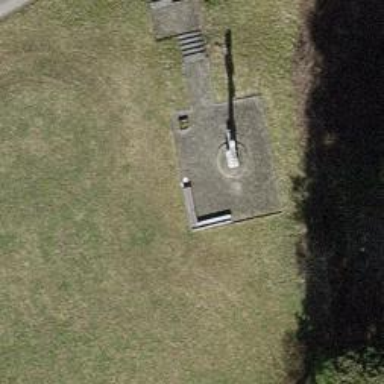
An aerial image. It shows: Bench.